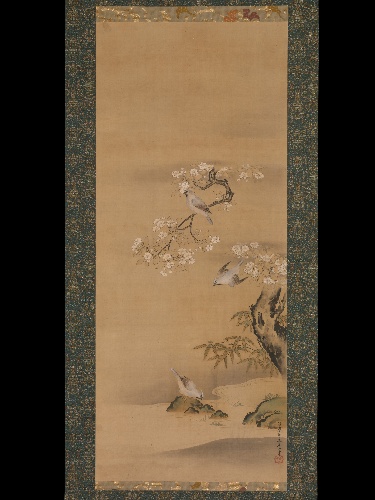
Title: 清原雪信筆　緋連雀桜竹図|Waxwings, Cherry Blossoms, and Bamboo
Artist: Kiyohara Yukinobu
Artist bio: Japanese, 1643–1682
Date: late 17th century
Object type: Hanging scroll
Classification: Paintings
Medium: Hanging scroll; ink and color on silk
Culture: Japan
Period: Edo period (1615–1868)
Dimensions: Image: 39 1/8 x 16 3/8 in. (99.4 x 41.6 cm)
Overall with knobs: 23 1/2 in. (59.7 cm)
Overall with mounting: 71 7/8 x 21 9/16 in. (182.5 x 54.7 cm)
Department: Asian Art
Credit line: Fishbein-Bender Collection, Gift of T. Richard Fishbein and Estelle P. Bender, 2012
Accession year: 2012
Repository: Metropolitan Museum of Art, New York, NY
Tags: Birds|Flowers